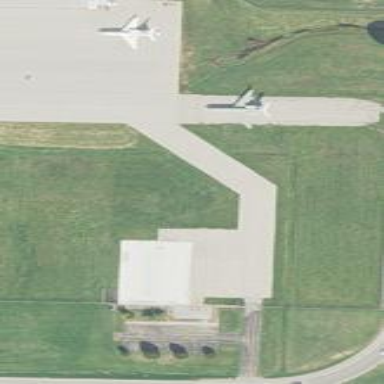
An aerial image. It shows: Hangar located at airport.